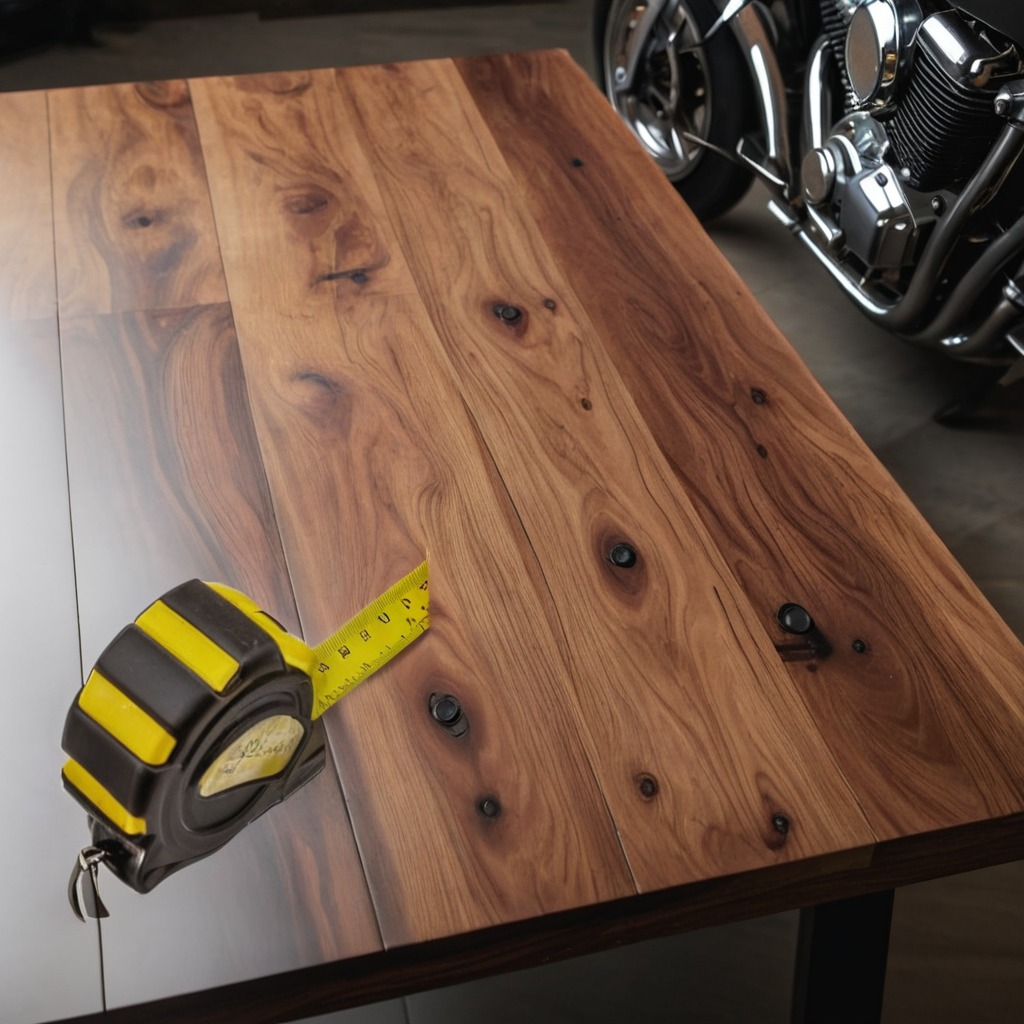
A measuring tape is lying on an oil-spilled wooden table in a vintage motorcycle garage.